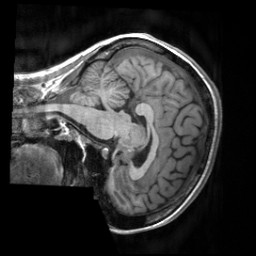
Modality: T1w
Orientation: sagittal
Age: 36
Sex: female
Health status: healthy
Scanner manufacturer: siemens
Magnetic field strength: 3 T
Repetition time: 2 s
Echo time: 0.00232 s